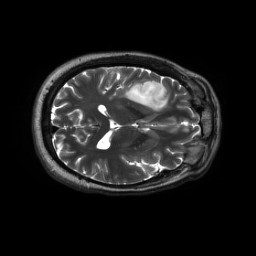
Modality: T2w
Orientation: axial
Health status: ill
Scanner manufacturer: siemens
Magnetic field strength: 3 T
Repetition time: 7.3 s
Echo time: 0.101 s